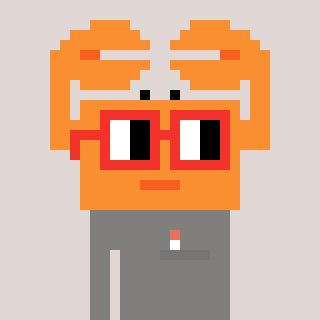
a pixel art character with square red glasses, a crab-shaped head and a bluegrey-colored body on a warm background